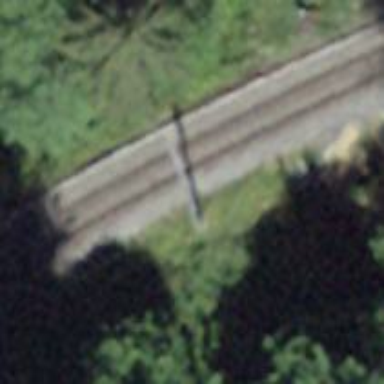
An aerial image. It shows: Narrow-gauge railway track with electrified contact line. The railway has one track.